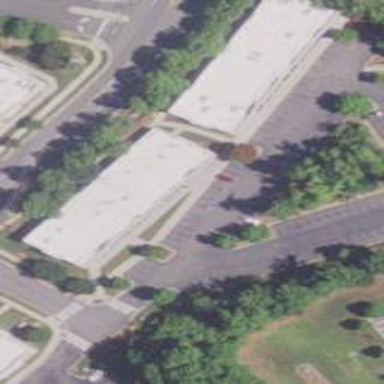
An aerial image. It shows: Commercial building.